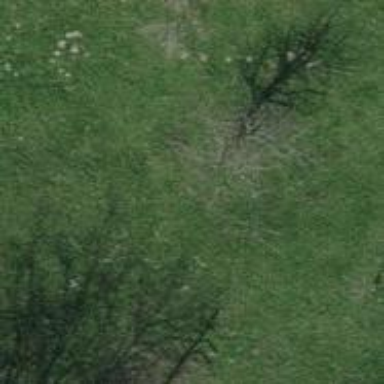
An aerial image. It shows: Beautiful tree in nature.